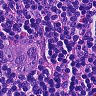
Metastatic tissue present: yes